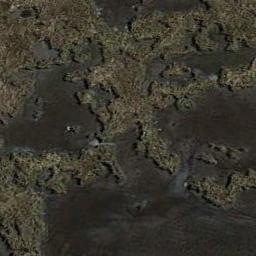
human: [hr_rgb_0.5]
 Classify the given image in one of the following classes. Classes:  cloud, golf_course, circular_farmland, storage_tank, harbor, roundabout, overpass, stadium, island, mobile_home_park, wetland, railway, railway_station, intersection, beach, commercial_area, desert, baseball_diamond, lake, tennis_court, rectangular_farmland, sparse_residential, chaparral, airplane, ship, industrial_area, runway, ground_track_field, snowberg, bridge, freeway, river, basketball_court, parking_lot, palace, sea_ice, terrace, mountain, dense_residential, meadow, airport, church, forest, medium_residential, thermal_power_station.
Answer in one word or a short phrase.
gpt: wetland